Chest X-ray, PA view. Patient: 44 years old, sex M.
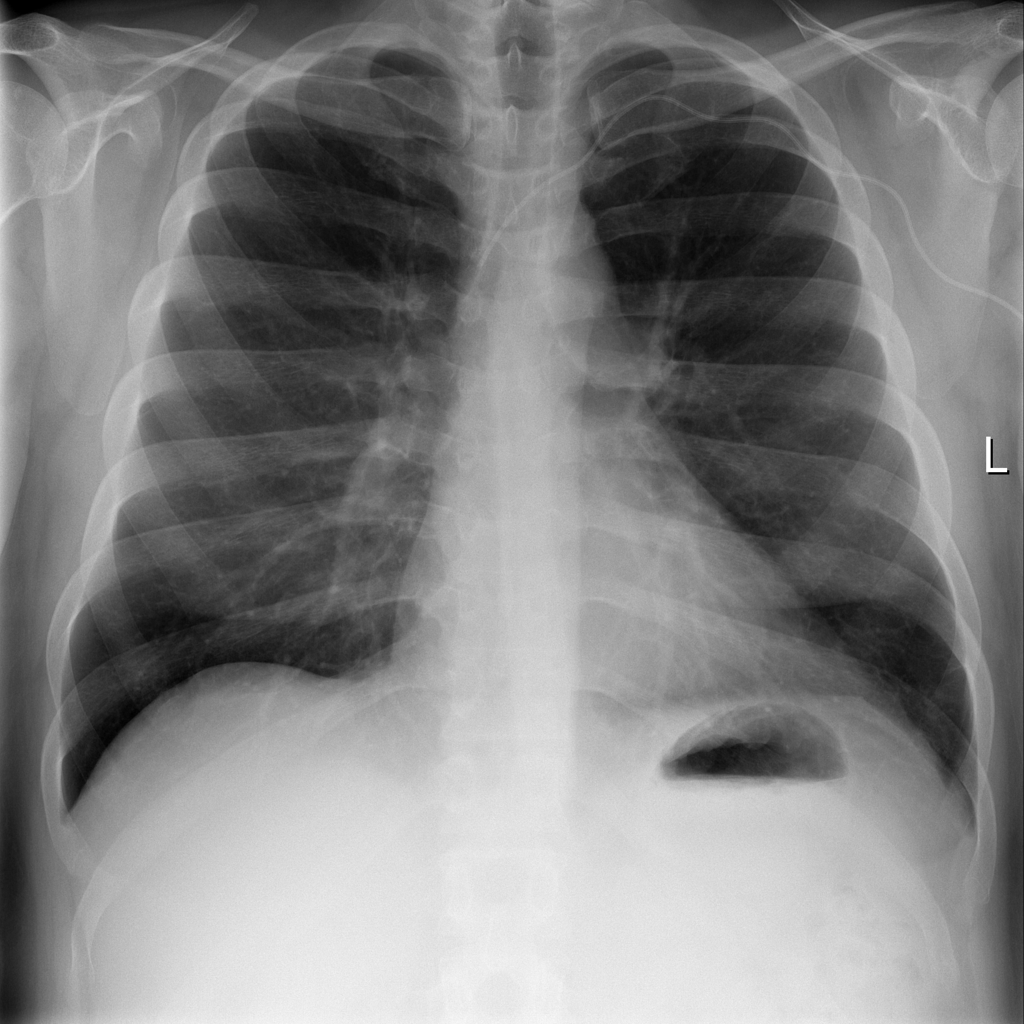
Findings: Cardiomegaly, Effusion